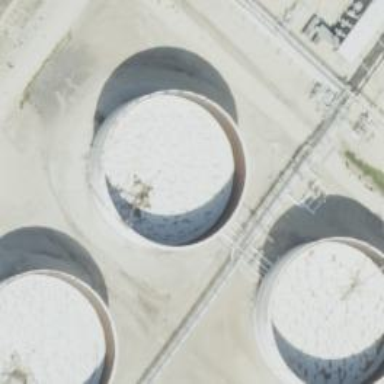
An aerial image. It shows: Storage tank which is man-made.